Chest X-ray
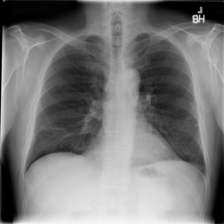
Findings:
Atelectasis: negative
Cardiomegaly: negative
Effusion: negative
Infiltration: negative
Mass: negative
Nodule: negative
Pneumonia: negative
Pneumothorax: negative
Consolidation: negative
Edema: negative
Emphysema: negative
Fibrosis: positive
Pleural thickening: negative
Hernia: negative